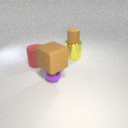
large yellow metal cylinder below small brown rubber cylinder